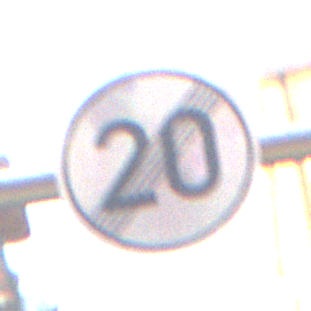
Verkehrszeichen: EndeGeschwindigkeit20
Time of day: Midday
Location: Outdoor (Urban)
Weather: Clear
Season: NotSpecified
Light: Natural